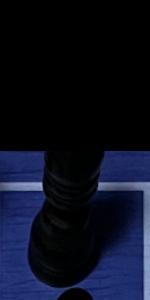
Label: Bishop_Black